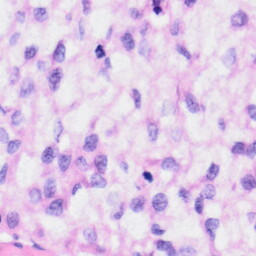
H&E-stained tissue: Liver